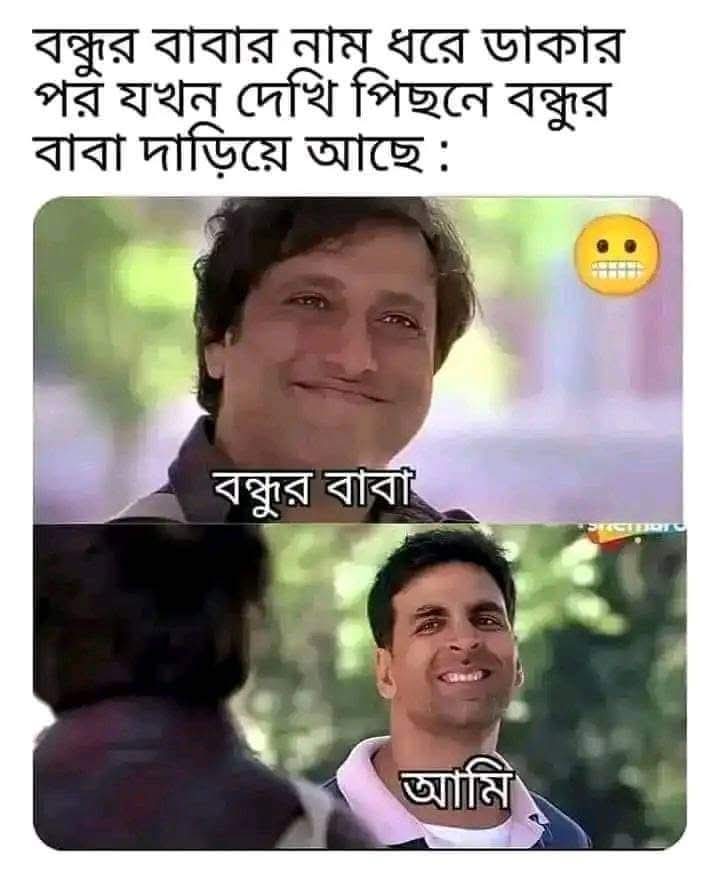
Text: বন্ধুর বাবার নাম ধরে ডাকার পর যখন দেখি পিছনে বন্ধুর বাবা দাড়িয়ে আছে :
বন্ধুর বাবা
আমি
Label: Non Hate